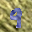
Label: 9